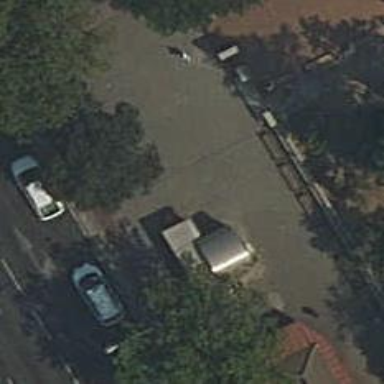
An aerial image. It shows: Kiosk shop.